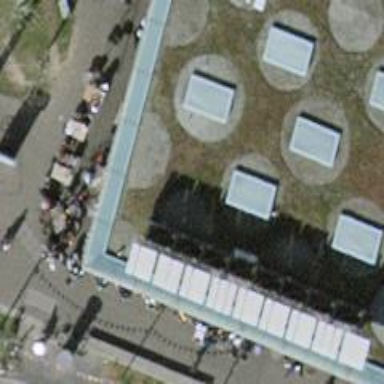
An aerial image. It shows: Restaurant.